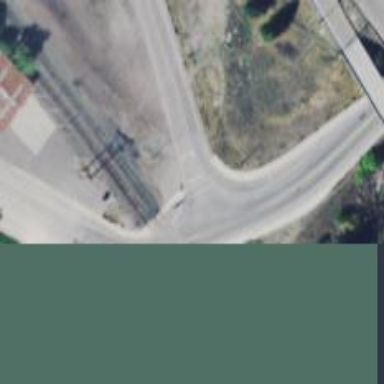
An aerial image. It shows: Road with stop sign.